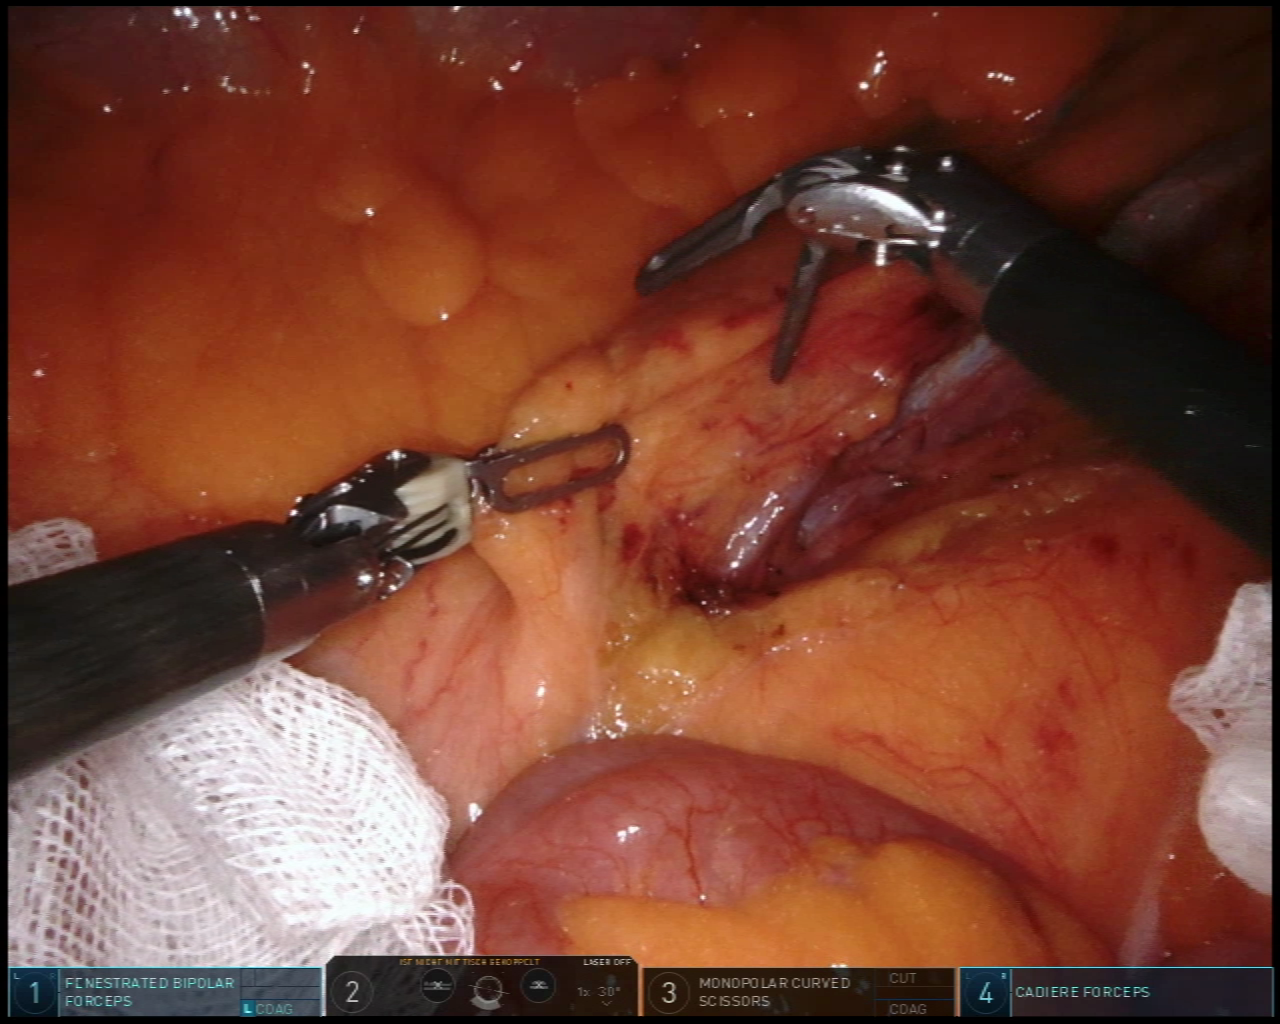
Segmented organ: ureter
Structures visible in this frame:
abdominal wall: no
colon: yes
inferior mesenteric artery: no
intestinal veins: yes
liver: no
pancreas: no
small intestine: yes
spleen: no
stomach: no
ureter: yes
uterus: no
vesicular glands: no